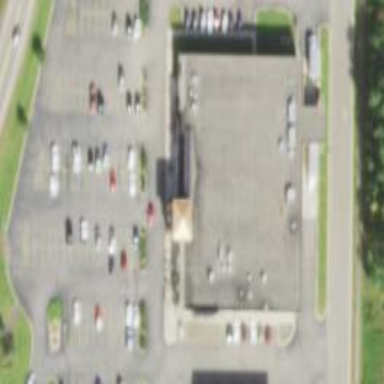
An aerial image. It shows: Supermarket located in building.